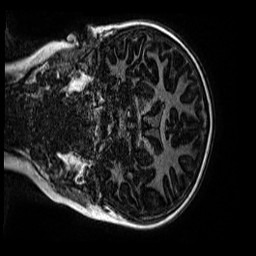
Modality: MP2RAGE
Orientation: coronal
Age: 9
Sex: female
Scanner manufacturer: siemens
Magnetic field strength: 3 T
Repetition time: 4 s
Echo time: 0.00299 s